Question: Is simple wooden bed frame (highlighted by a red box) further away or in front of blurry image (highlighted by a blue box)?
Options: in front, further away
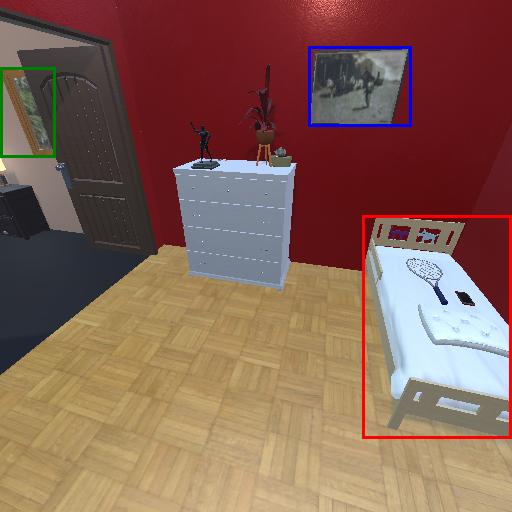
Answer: in front